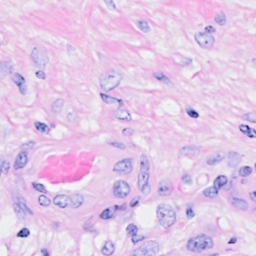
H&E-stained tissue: Breast